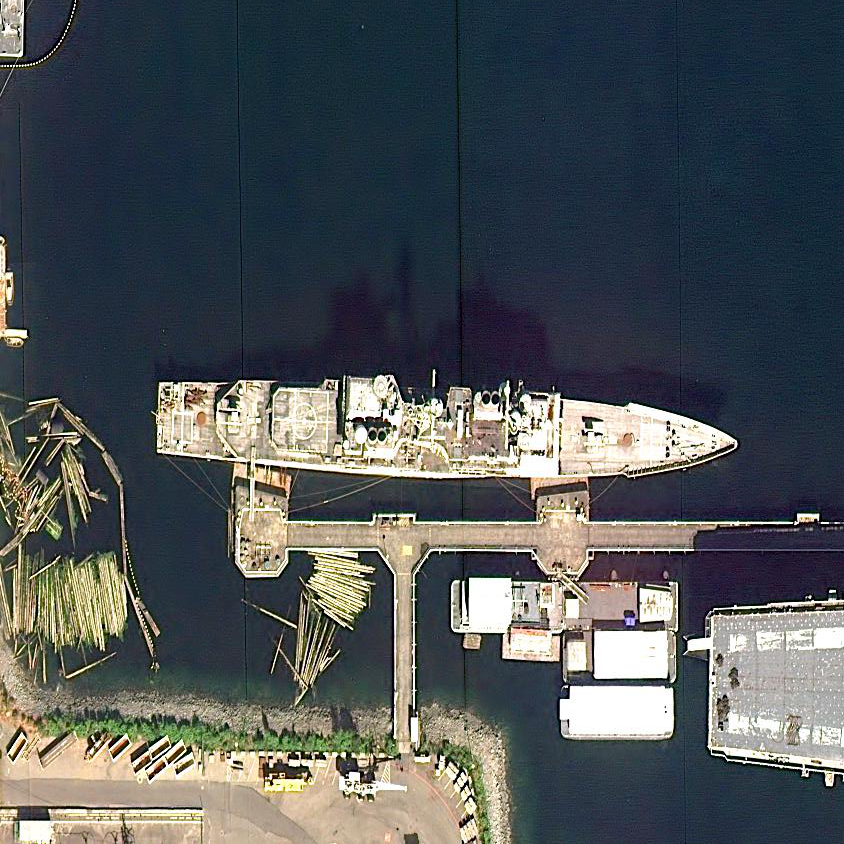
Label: cruiser